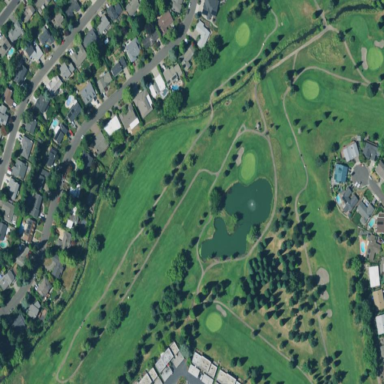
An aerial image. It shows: Picturesque scene of golf course with lateral water hazard.